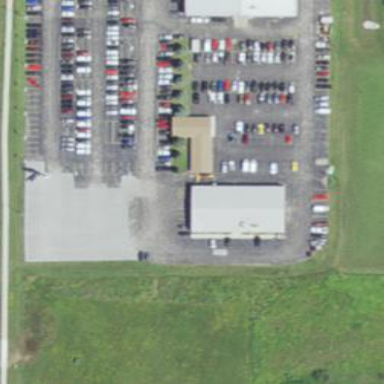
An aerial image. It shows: Building that houses car shop.